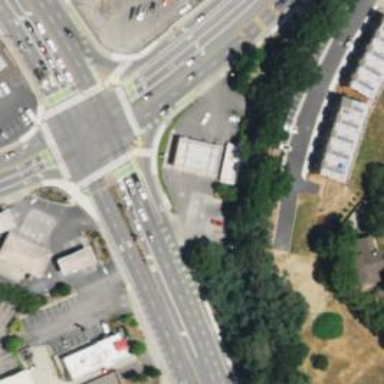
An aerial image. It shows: Primary link highway with separate asphalt sidewalk.